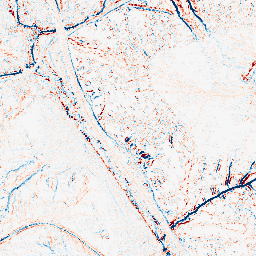
Category: edge_preserving
Decomposition family: median
Decomposition parameters: size: 5
Upsampling method: regularized
Upsampling parameters: scale: 2
lambda_reg: 0.01
Upsampling scale: 2